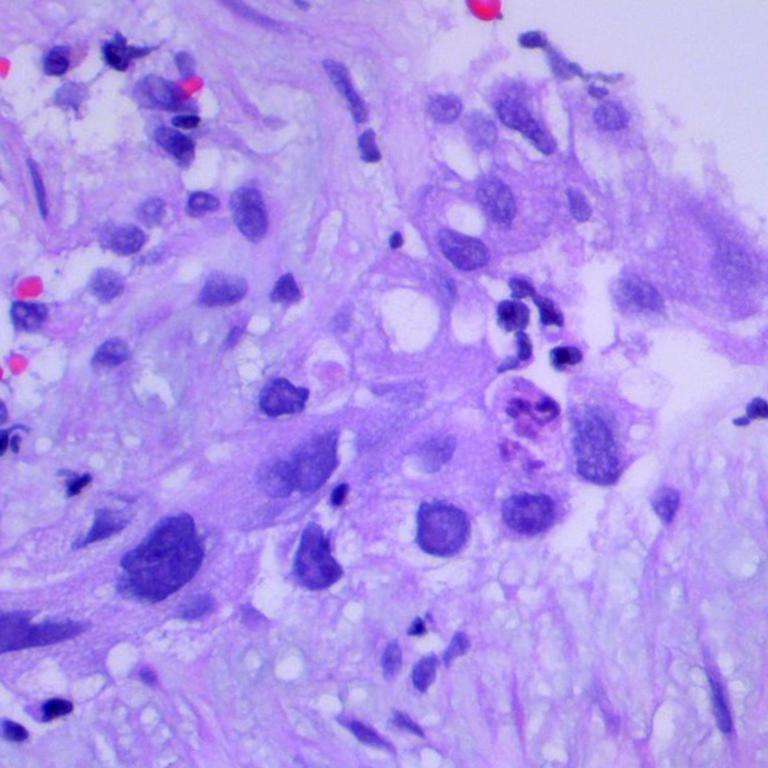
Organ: lung
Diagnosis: adenocarcinomas